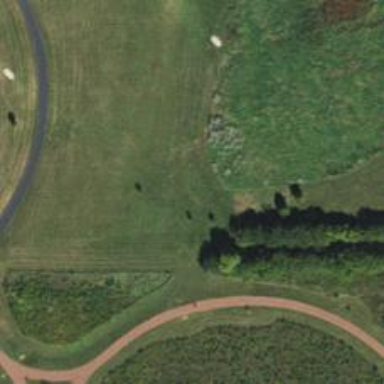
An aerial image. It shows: Disc golf hole.